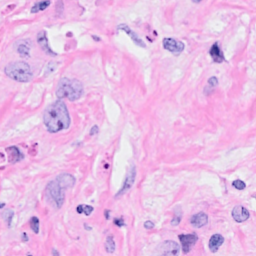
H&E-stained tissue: Breast